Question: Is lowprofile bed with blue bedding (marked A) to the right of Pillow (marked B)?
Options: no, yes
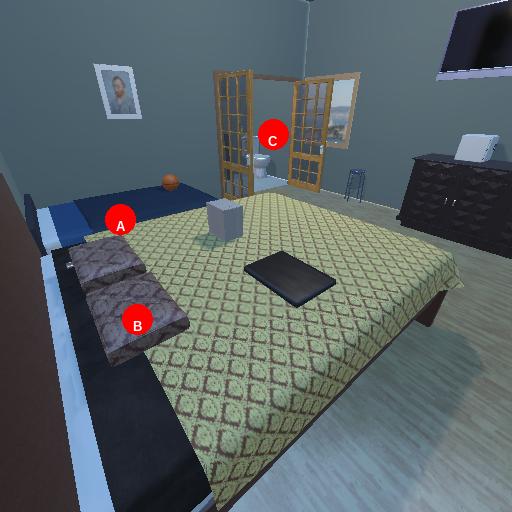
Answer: no